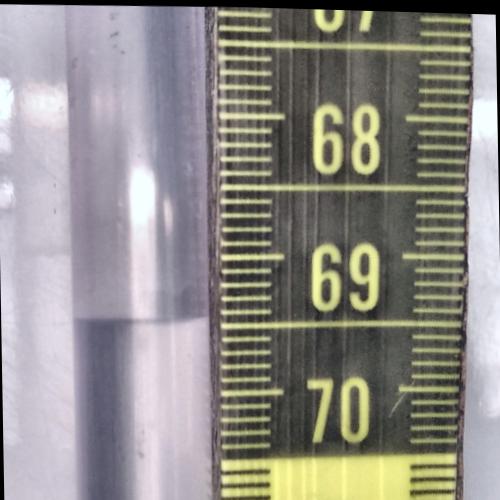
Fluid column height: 69.5 cm